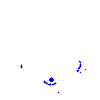
Particle: pion